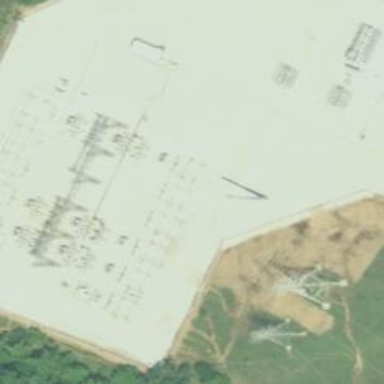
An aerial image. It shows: Switch for power supply.